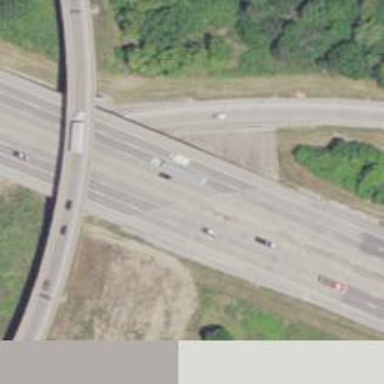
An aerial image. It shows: Bridge over motorway.